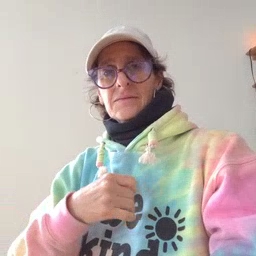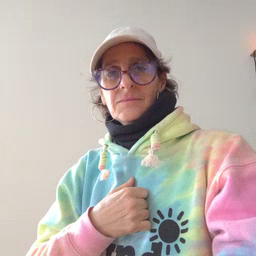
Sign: man